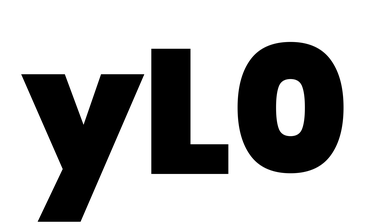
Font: Poppins-Black